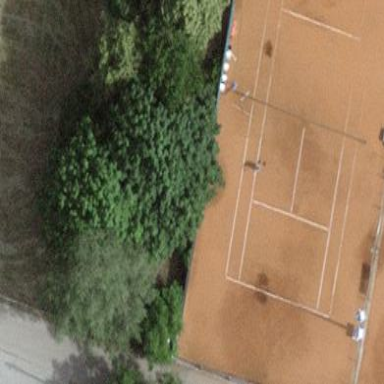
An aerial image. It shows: Tennis court on pitch designated for leisure land.